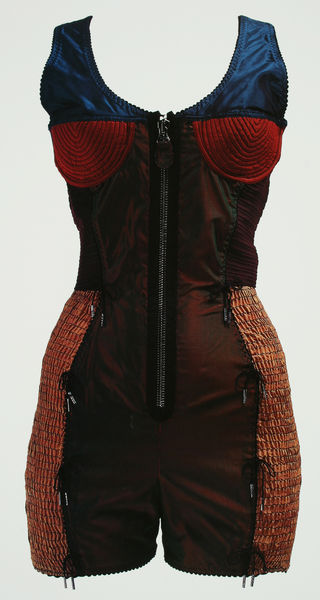
Titel: Hosenanzug (einteilig)
Künstler: Jean-Paul Gaultier
Standort: Kyoto (Japan)
Institution: Kyoto Costume Institute
Schlagwörter: blau, schatten, weiß, grün, ausschnitt, braun, brust, frau, kleid, licht, schwarz, rot, mode, anzug, hose, falten, kleidung, kostüm, strick, schleifen, beine, taille, bein, mieder, flicken, foto, fotografie, photographie, hüften, bustier, hüfte, körbchen, taschen, design, hosenanzug, nähte, feminin, badeanzug, kyoto, reissverschluss, body, einteiler, reisverschluss, brüßte, catsuit, dersign